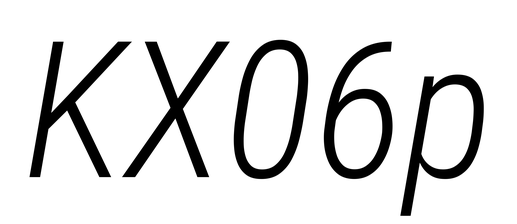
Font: Roboto-Italic_Condensed_Light_Italic